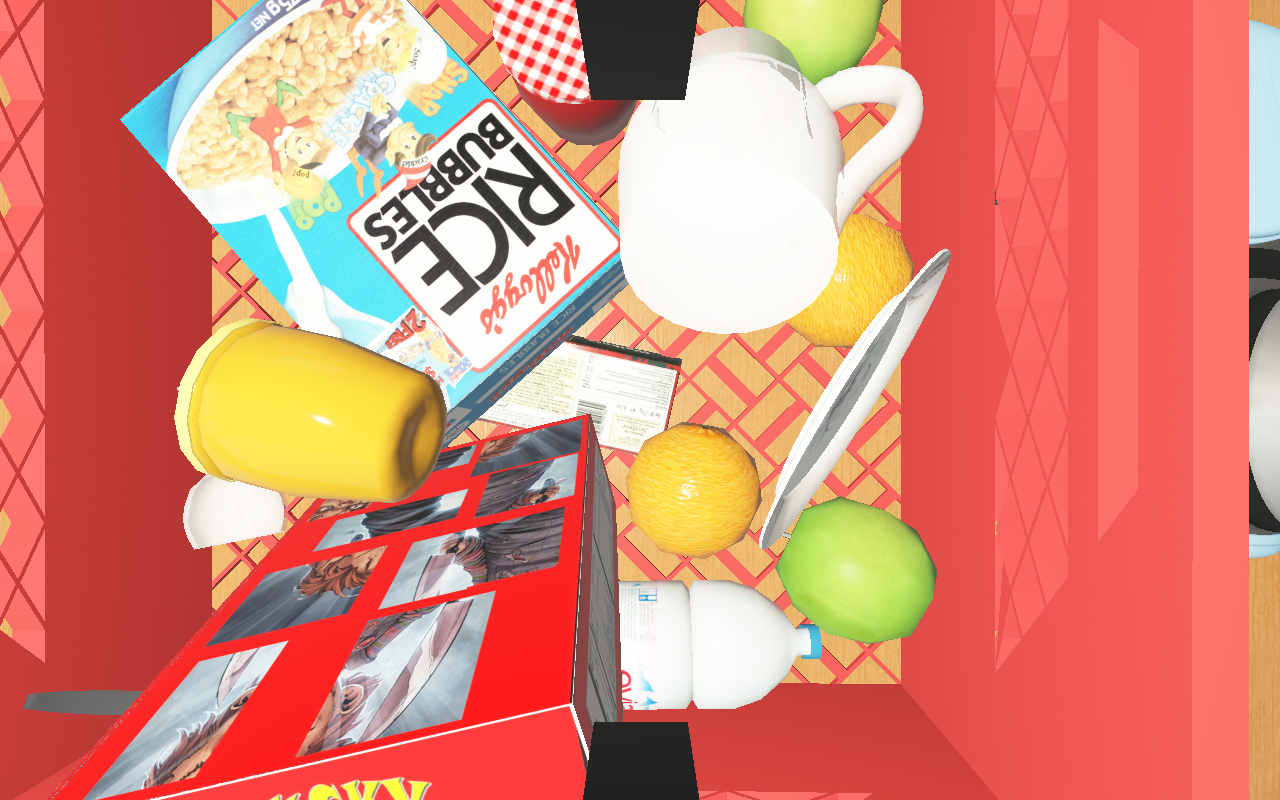
Objects in the scene:
carafe
water bottle
apple
orange
glass
wineglass
jam jar
cereal box